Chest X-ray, AP view. Patient: 54 years old, sex M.
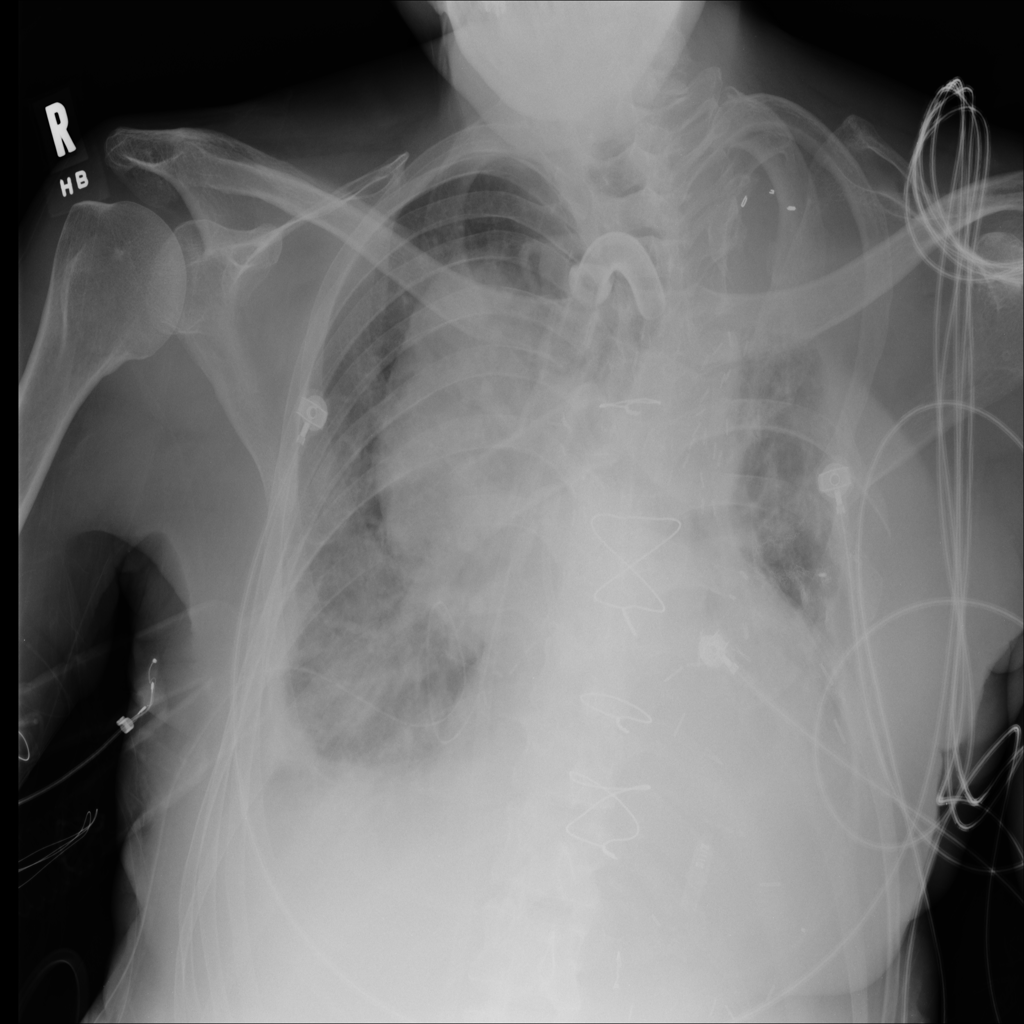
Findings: Atelectasis, Infiltration, Mass, Pleural_Thickening